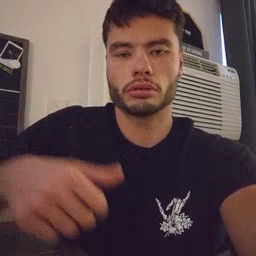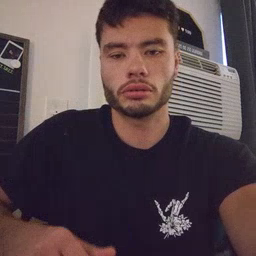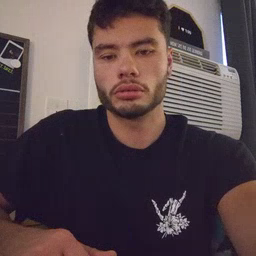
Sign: puzzle